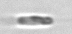
Label: flagellate_morphotype3